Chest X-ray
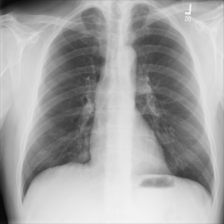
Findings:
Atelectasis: negative
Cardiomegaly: negative
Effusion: negative
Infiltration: negative
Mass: negative
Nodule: negative
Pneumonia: negative
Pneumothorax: negative
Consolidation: negative
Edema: negative
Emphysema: negative
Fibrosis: negative
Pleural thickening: negative
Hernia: negative